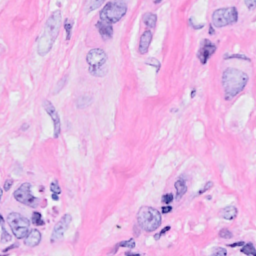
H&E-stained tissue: Breast